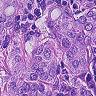
Metastatic tissue present: yes